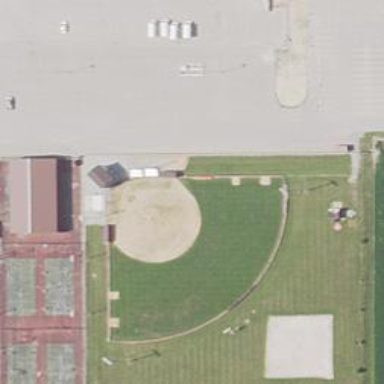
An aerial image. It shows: Baseball pitch for leisure land.